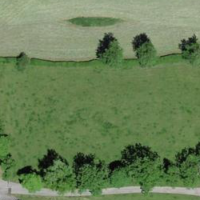
EUNIS habitat code: 52
Species observed at this site:
Juglans regia